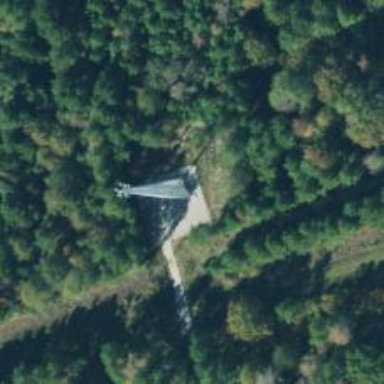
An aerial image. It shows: Mast tower used for communication.